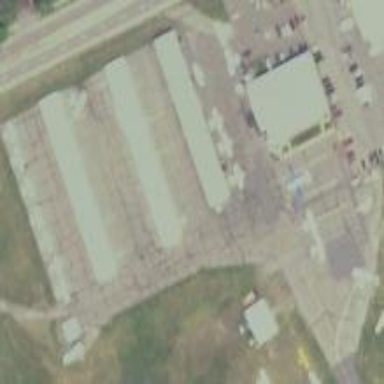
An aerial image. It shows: Apron at the airport.